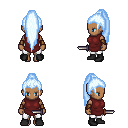
a pixel art fantasy rpg character, female body template, human, dark skin, maroon tunic, white pants, white cyan extra-long topknot hairstyle, cloth bracers, black shoes, dagger, four views (front, back, left, right), 2x2 character sprite sheet, small pixel art, hard edges, no anti-aliasing